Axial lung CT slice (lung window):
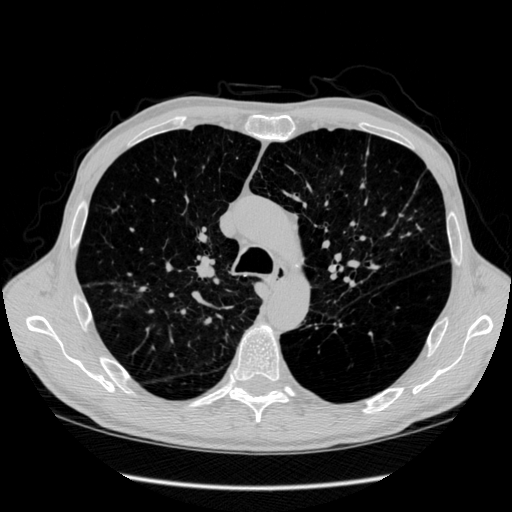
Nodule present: no